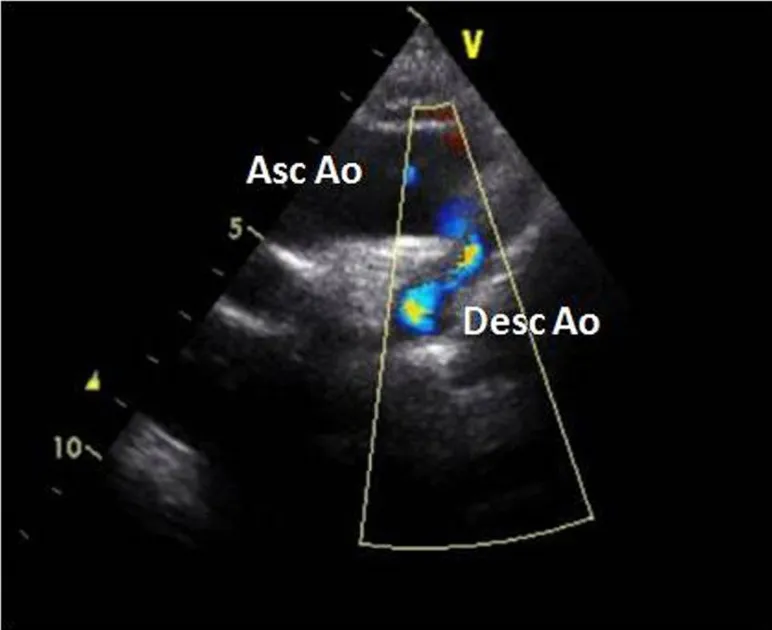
Suprasternal view of the aortic arch with severe narrowing of the aortic isthmus and aliasing of flow. Abbreviations: Asc Ao, ascending aorta; Desc Ao, descending aorta.
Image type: radiology (ultrasound)